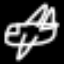
Label: airplane